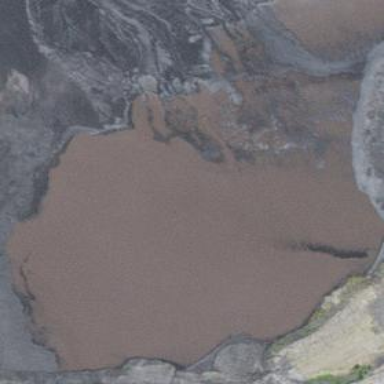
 man-made structure used for waste disposal in mining activities."